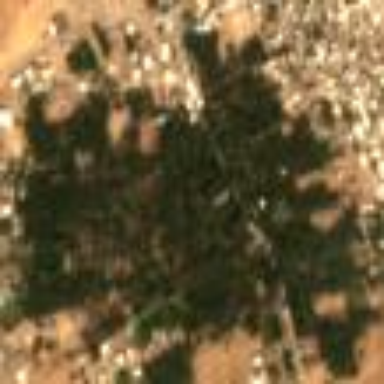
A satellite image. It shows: Orchard filled with date palms.